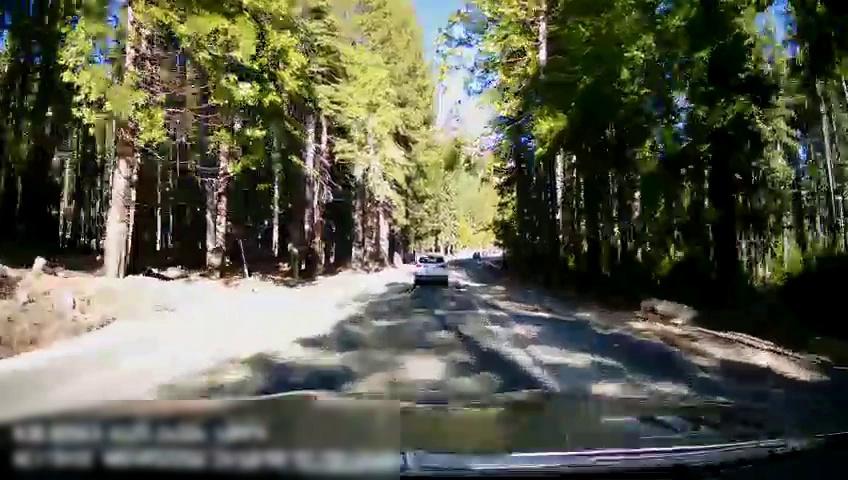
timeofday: Day
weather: Sunny
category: Drivable Space
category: Vehicles | SUV
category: Lanes | Current Lane